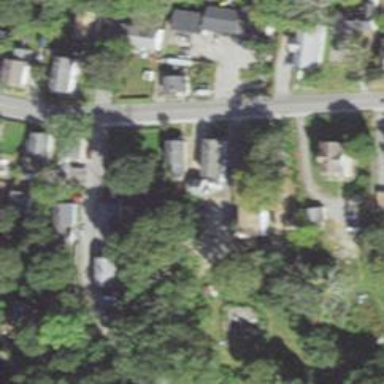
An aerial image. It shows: Residential driveway.